Interaction volume radius: 5 \u00c5
Interaction volume height: 15 \u00c5
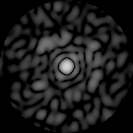
Disorder parameter: 0.7952